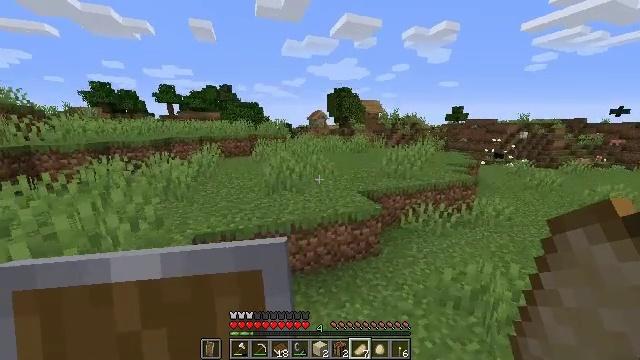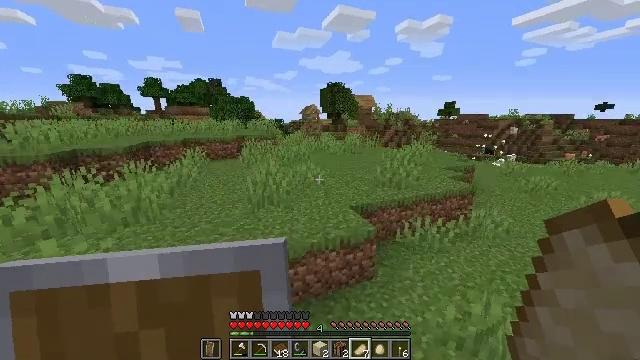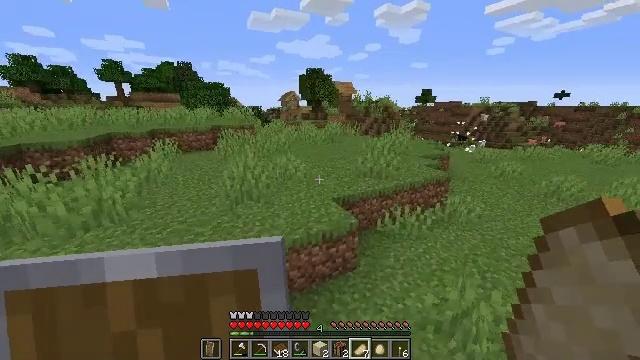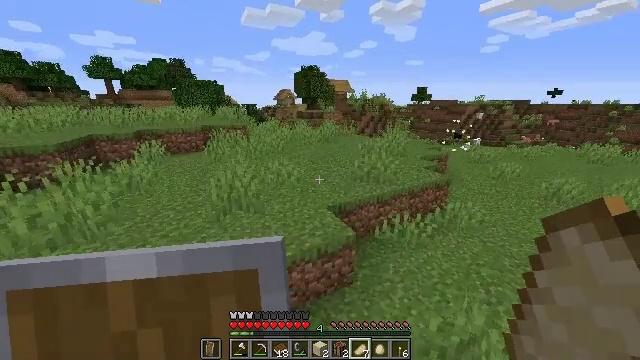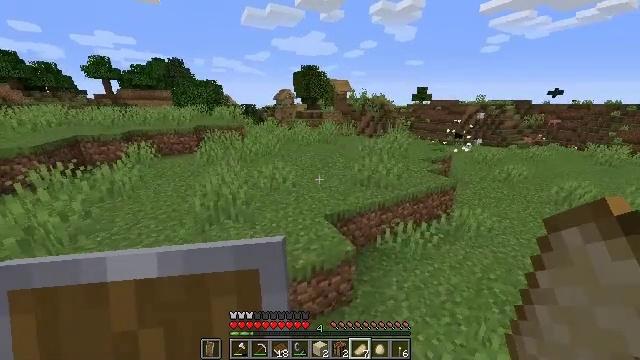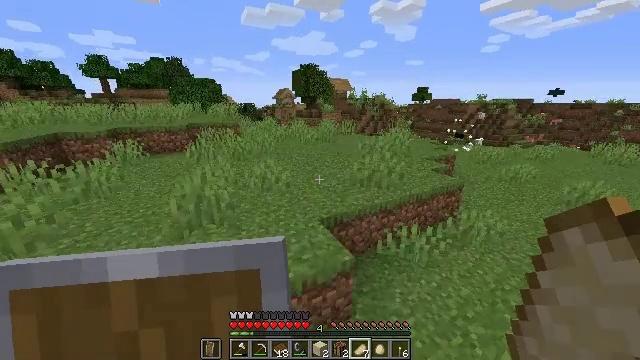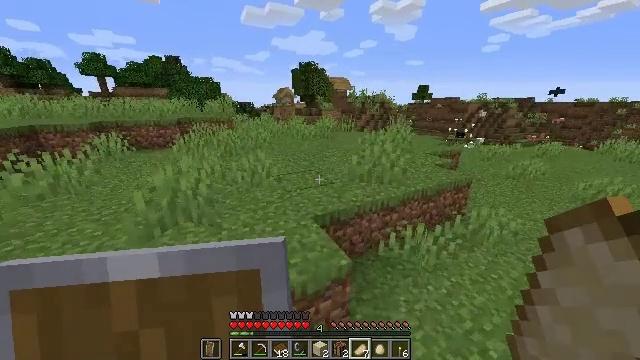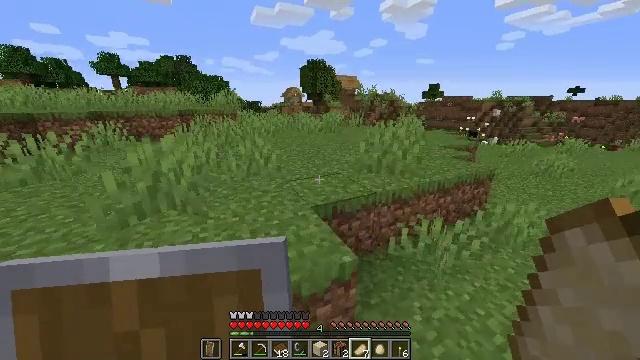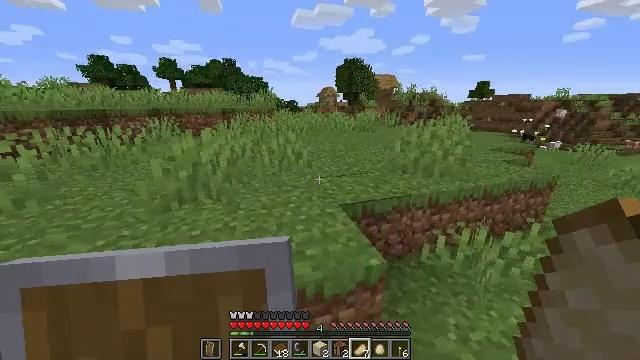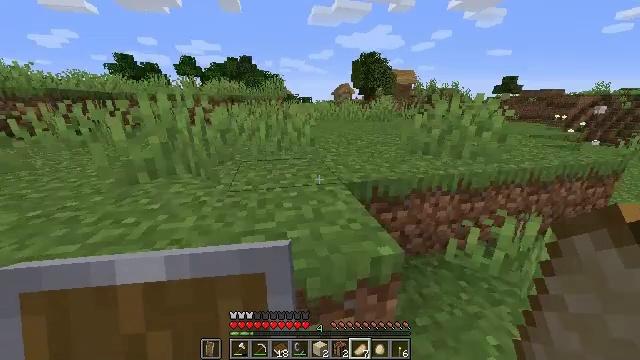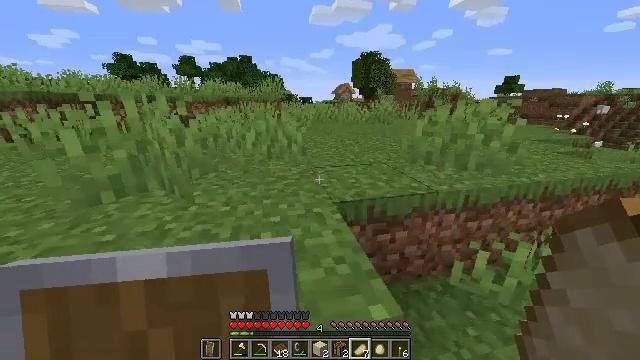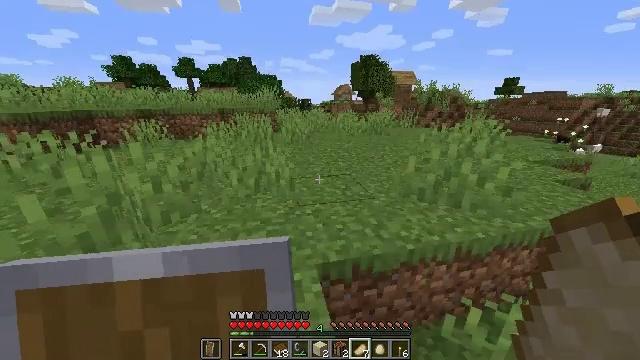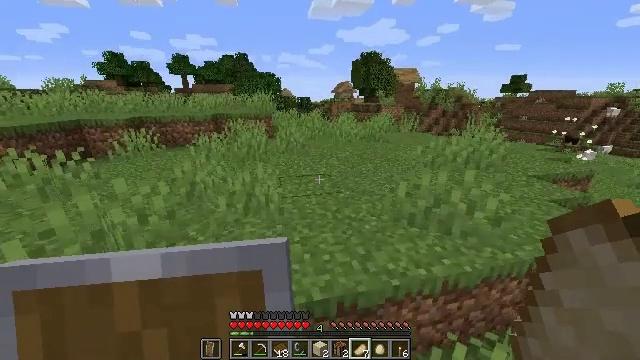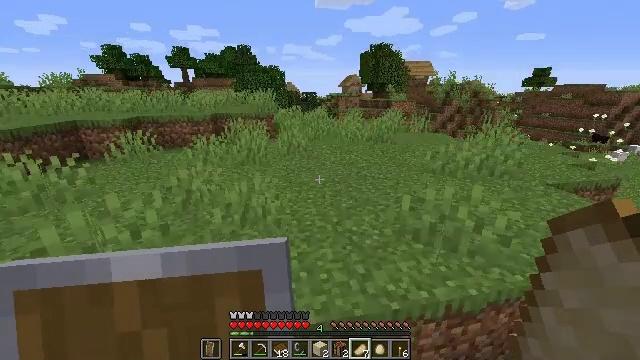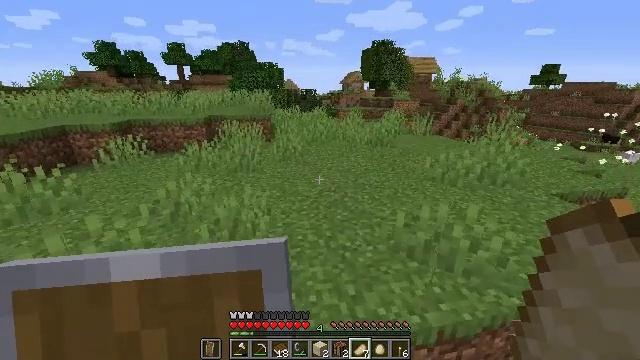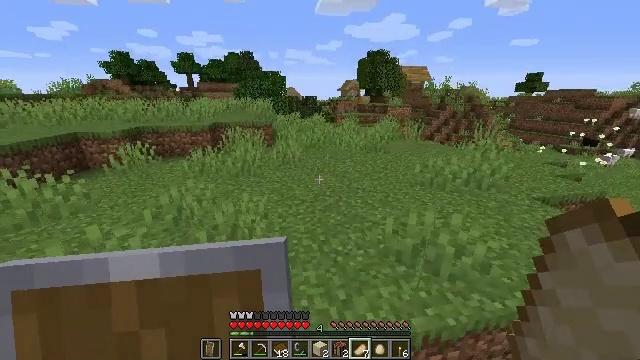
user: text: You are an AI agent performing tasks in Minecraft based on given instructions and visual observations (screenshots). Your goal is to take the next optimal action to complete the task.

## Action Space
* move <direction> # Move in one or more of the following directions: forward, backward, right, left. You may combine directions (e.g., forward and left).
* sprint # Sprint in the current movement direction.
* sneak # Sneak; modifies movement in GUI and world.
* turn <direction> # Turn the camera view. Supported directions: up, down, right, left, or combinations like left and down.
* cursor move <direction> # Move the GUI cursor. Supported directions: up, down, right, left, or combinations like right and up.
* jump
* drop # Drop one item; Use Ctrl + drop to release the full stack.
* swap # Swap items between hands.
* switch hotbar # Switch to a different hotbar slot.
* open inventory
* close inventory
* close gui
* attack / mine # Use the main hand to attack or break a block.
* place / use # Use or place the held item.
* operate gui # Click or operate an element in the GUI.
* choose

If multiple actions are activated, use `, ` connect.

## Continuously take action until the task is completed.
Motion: motion action
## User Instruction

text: Gather beetroots by breaking the plants.
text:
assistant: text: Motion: move forward and move right, sprint, turn right and down, jump
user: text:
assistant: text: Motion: move forward and move right, sprint, turn right and down, jump
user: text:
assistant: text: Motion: move forward and move right, sprint, turn right, jump
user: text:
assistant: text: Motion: move forward and move right, sprint, jump
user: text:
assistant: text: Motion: move forward and move right, sprint, jump
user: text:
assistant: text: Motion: move forward, sprint, jump
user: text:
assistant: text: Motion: move forward, sprint, turn left, jump
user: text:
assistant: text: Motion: move forward, sprint, turn left, jump
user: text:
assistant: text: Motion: move forward, sprint, turn left, jump
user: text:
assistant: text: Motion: move forward, sprint, jump
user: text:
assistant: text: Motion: move forward, sprint, jump
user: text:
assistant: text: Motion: move forward, sprint, jump
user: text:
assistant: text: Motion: move forward, sprint, turn left, jump
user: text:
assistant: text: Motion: move forward and move left, sprint, jump
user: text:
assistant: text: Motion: move forward and move left, sprint, jump
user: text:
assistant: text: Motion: move forward and move left, sprint, jump
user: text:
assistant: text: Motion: move forward and move left, sprint, jump
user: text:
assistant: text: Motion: move forward, sprint, jump
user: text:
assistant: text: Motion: move forward, sprint, jump
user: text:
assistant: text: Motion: move forward, sprint, jump
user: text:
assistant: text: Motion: move forward, sprint, jump
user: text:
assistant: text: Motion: move forward, sprint, jump
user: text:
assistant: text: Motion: move forward, sprint, jump
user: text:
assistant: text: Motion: move forward, sprint, jump
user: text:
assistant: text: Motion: move forward, sprint, jump
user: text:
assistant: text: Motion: move forward, sprint, jump
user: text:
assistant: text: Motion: move forward, sprint, jump
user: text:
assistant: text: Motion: move forward, sprint, jump
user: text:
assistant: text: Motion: move forward, sprint, jump
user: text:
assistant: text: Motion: move forward, sprint, jump